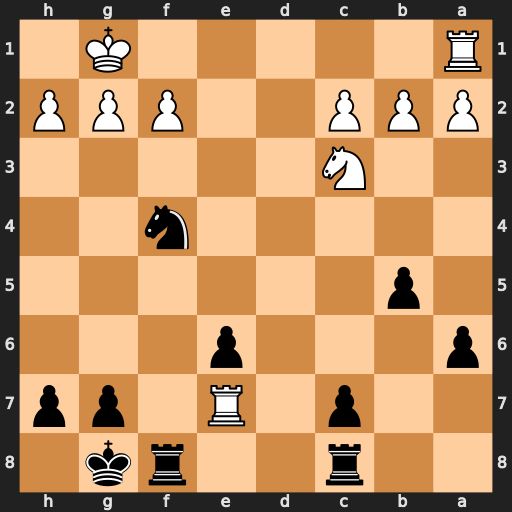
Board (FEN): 2r2rk1/2p1R1pp/p3p3/1p6/5n2/2N5/PPP2PPP/R5K1
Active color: b
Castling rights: -
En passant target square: -
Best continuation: Rfd8 g3 Kf8